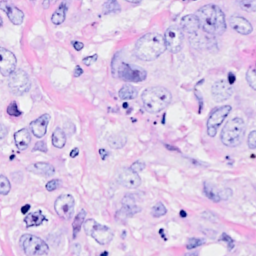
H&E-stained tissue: Breast